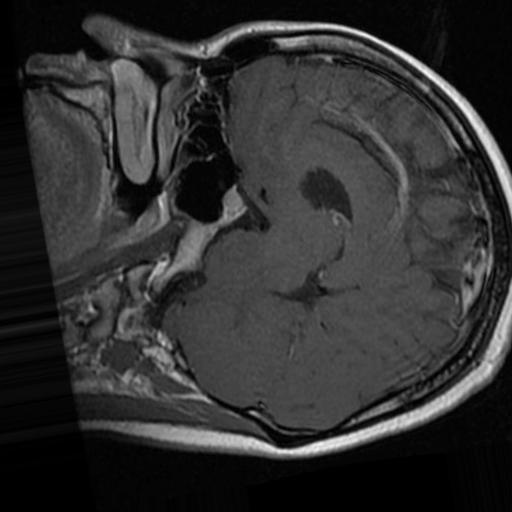
Label: brain_tumor